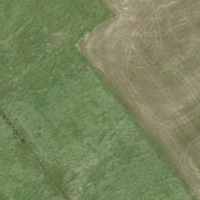
EUNIS habitat code: 25
Species observed at this site:
Acer campestre